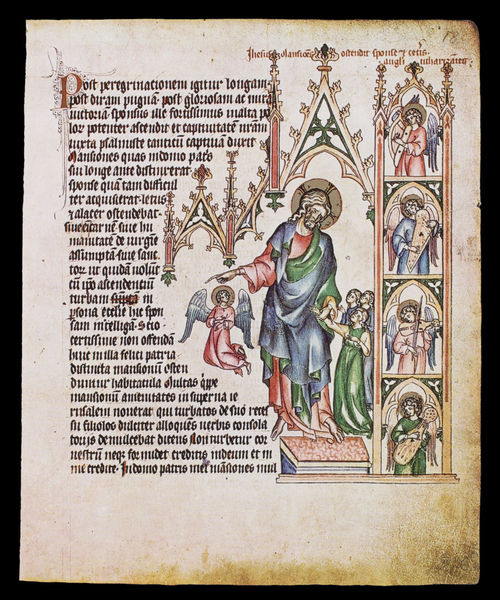
Titel: Passional der Kunigunde von Böhmen
Institution: Prag, Nationalbibliothek
Schlagwörter: blau, flügel, mann, frauen, grün, frau, rot, bibel, stehend, instrumente, musik, gotik, engel, schrift, bogen, tor, buch, illustration, initiale, buchseite, heiligenschein, christus, jesus, segnen, laute, lyra, gothik, leier, umahng, masswerk, lehre, latein, tezt, wimperg, stifter, musikanten, buchmalerei, majuskel, illumination, buchmaleri, musica, musica colestis